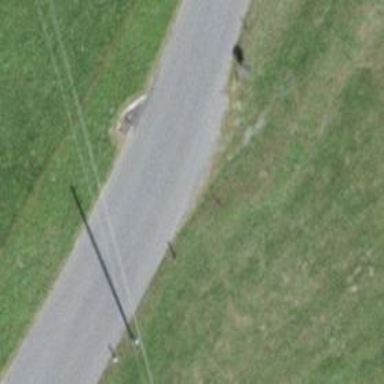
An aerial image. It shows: Passing place on the road.